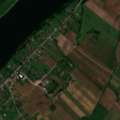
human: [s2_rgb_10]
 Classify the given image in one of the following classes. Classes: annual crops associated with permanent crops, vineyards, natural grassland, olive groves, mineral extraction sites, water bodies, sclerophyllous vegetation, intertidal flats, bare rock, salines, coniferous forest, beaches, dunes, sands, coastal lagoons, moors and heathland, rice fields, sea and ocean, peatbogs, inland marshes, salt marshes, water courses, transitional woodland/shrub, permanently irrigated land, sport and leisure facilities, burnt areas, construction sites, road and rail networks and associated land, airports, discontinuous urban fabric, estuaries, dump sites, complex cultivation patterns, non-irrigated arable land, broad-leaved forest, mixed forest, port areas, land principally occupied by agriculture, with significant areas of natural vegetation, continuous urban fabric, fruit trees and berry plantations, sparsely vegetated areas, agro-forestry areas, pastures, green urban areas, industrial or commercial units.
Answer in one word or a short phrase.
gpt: discontinuous urban fabric, non-irrigated arable land, pastures, complex cultivation patterns, water courses